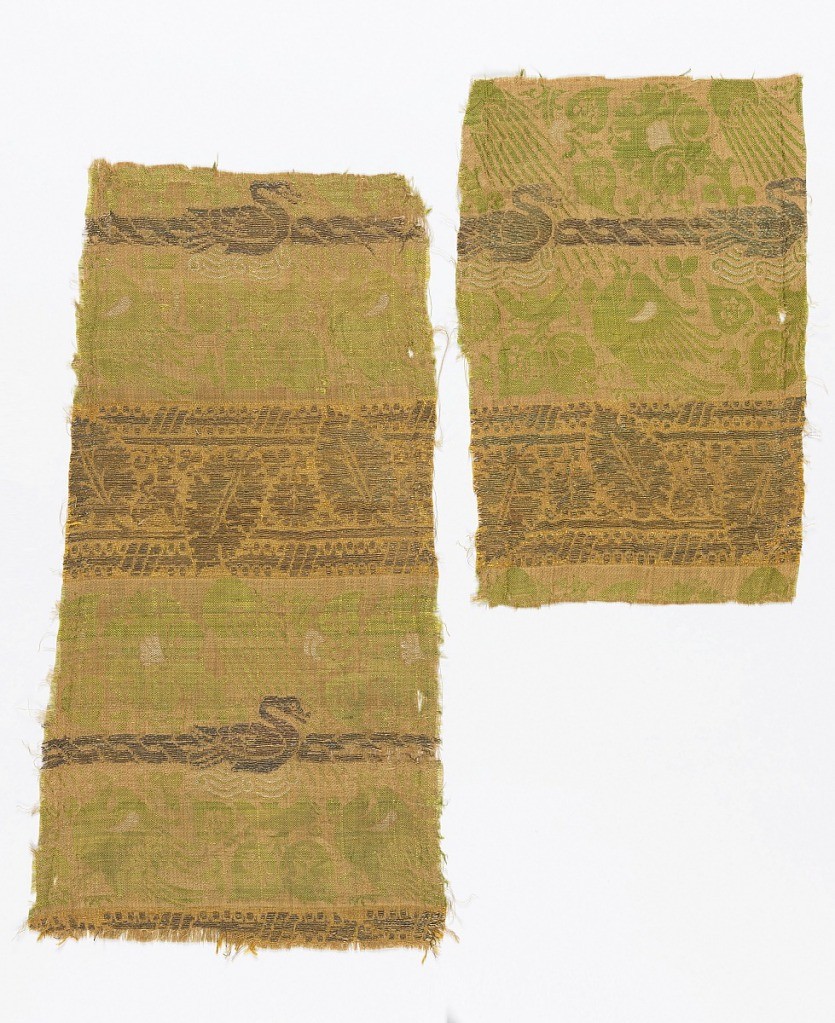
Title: Fragments
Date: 14th century
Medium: silk, metallic threads Technique: 2/1 twill patterned with plain weave
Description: Patterned with bands depicting an eagle and broken branch, a swimming swan, sun and foliage, and cascading leaves.